Field crop: maize
Growth stage: 2
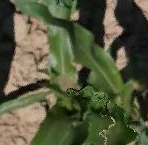
Species: maize